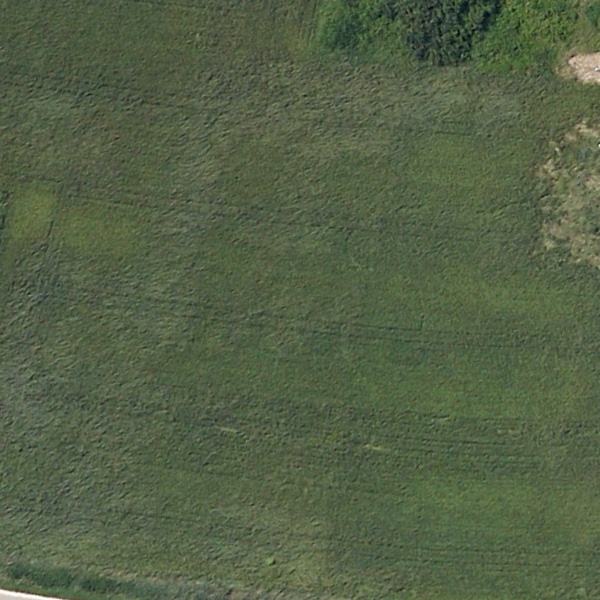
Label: Meadow